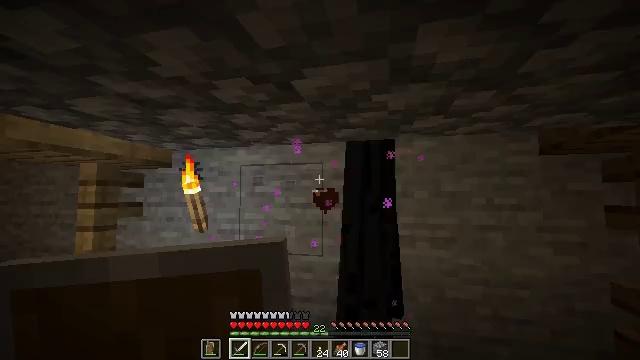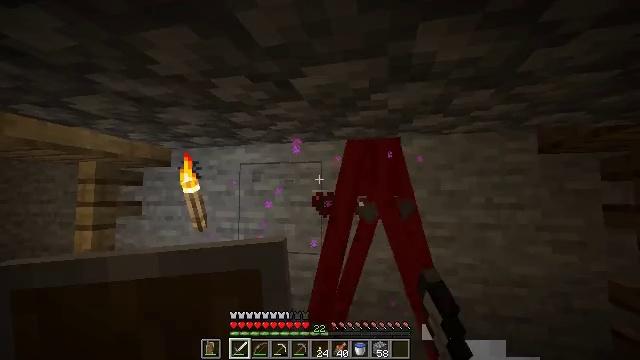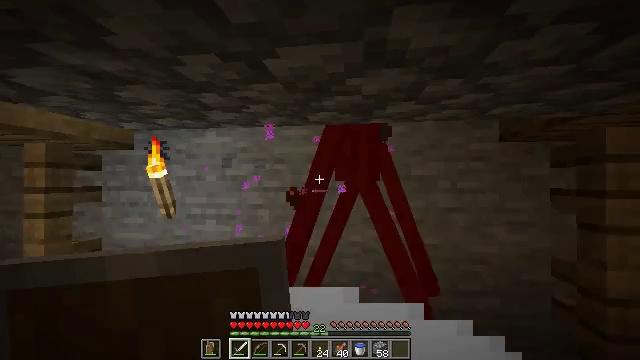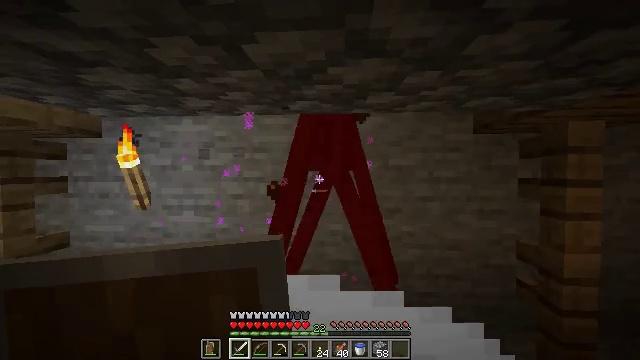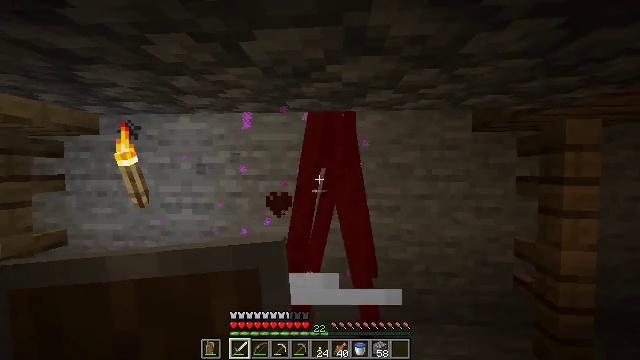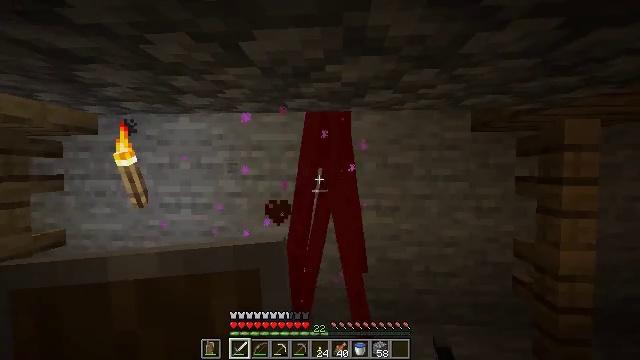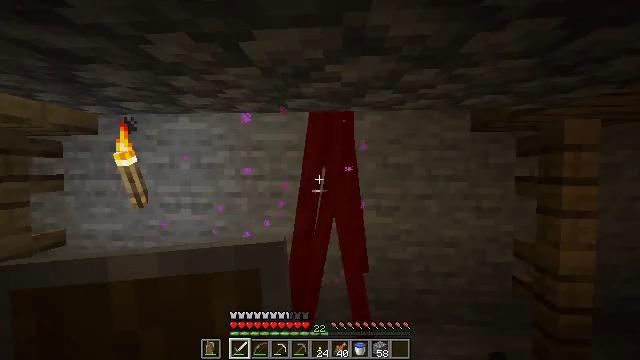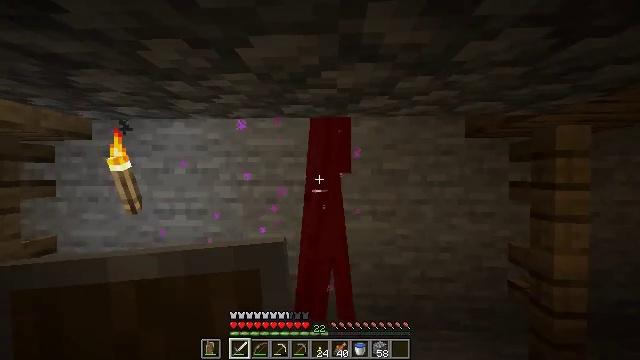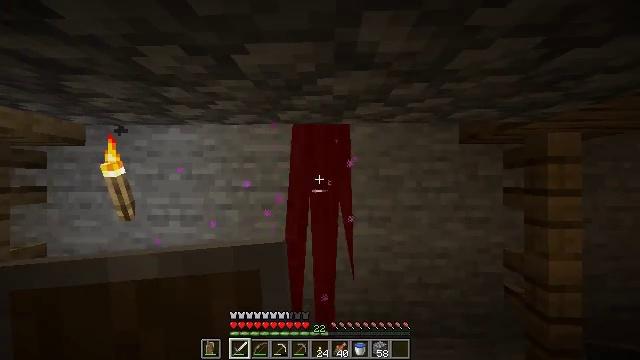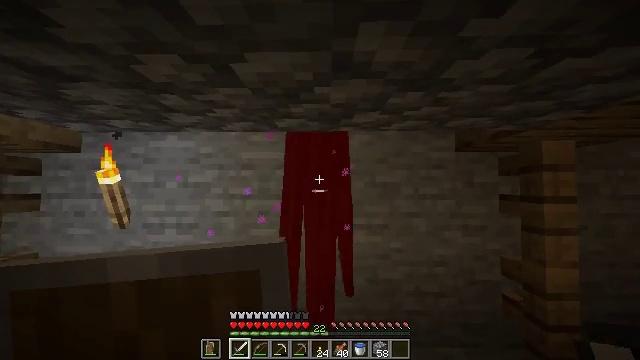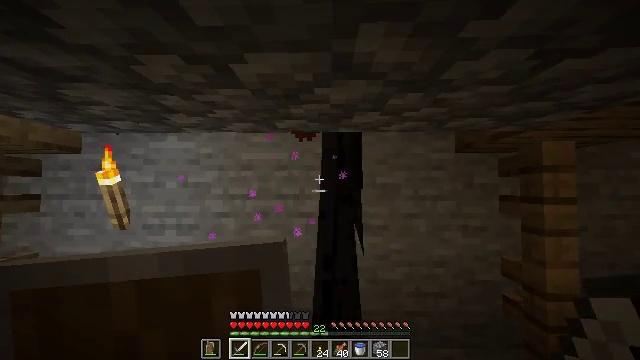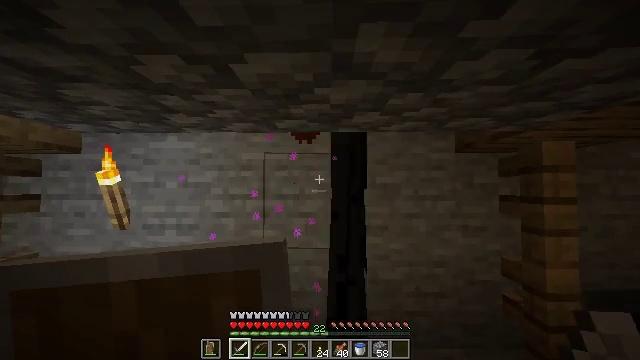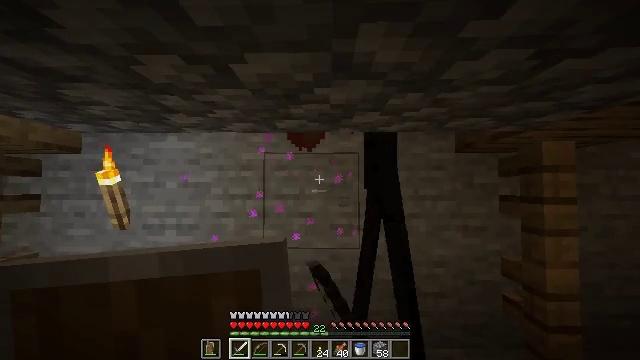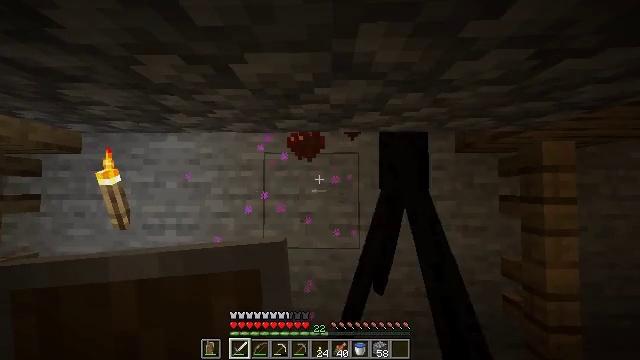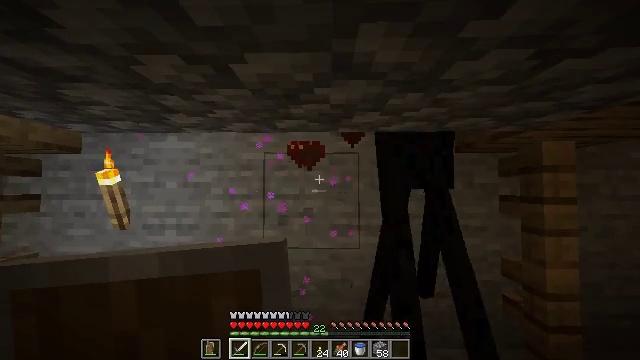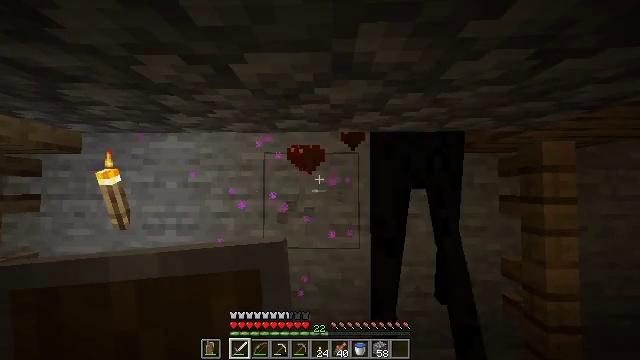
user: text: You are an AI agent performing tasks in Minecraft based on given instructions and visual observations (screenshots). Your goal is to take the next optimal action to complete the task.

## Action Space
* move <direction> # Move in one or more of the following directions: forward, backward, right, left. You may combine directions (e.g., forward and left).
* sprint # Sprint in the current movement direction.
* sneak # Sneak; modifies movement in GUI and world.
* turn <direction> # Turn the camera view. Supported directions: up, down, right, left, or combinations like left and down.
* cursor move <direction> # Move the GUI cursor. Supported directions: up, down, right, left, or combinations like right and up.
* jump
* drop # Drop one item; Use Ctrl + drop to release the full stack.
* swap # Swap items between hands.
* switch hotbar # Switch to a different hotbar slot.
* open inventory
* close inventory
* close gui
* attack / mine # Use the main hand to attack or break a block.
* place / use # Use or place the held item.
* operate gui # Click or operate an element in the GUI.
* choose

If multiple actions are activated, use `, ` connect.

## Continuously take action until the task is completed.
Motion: motion action
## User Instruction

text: Kill mobs.
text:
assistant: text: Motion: no_op
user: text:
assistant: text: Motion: turn right and down
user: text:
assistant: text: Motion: turn right and down
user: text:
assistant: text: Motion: no_op
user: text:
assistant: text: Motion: no_op
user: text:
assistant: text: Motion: no_op
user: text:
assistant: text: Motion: turn up
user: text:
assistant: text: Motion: turn up
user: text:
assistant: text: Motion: turn up
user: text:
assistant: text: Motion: no_op
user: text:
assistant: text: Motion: attack / mine
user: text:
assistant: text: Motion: attack / mine
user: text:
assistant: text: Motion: attack / mine
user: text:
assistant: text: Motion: attack / mine
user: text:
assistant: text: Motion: attack / mine
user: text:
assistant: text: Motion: attack / mine